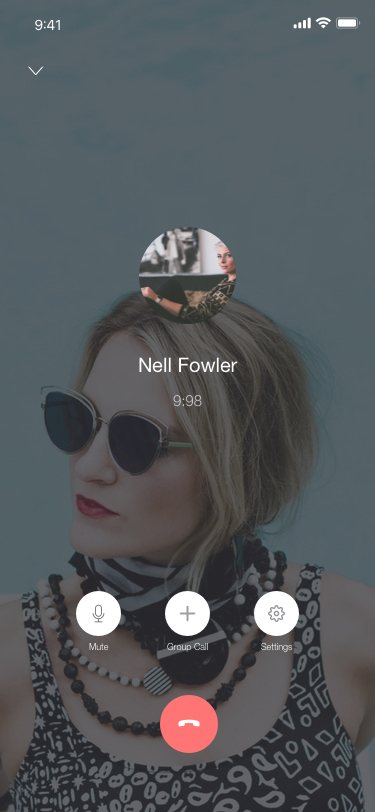
Text in this UI design:
Nell Fowler
9:98
Mute
Group Call
Settings